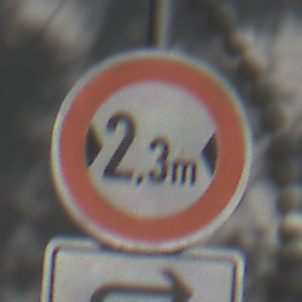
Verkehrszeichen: TatsaechlicheBreite2Komma3
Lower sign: RichtungsangabeDurchPfeile5
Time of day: Midday
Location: Outdoor (Suburban)
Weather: Clear
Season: NotSpecified
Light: Natural